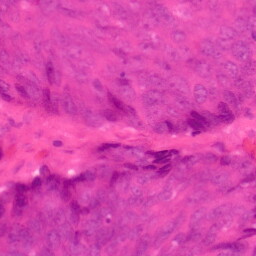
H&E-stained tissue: Colon